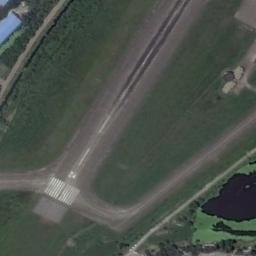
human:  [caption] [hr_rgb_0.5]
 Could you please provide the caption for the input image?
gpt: The runway goes through the lawn and a threshold marking is on the runway .

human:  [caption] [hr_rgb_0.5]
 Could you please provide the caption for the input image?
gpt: The grass is on either side of the runway .

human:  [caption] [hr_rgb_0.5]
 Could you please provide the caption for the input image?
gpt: There are green lawns next to the two connected runways, There are several buildings next to the runway, And there are white short and thick line signs on the runway .

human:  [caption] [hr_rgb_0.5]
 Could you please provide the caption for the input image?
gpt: The runway is on the grass next to some houses and trees .

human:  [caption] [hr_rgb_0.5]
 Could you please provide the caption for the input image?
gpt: There are green meadows beside the runway .